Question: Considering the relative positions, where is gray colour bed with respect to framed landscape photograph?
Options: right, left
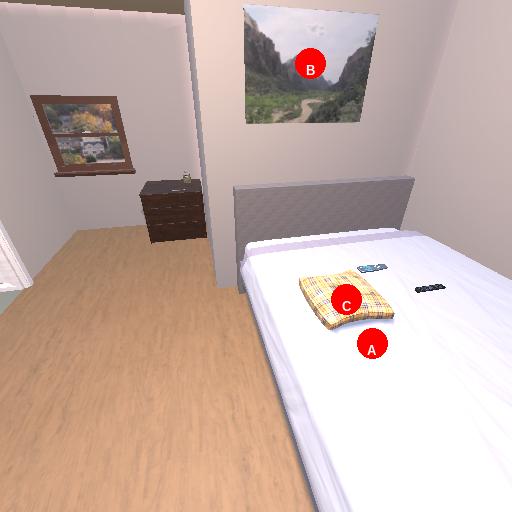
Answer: right